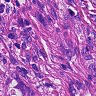
Metastatic tissue present: yes